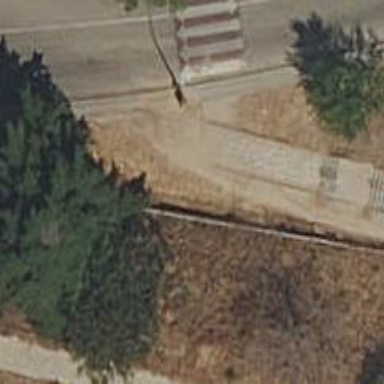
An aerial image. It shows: Road with steps.